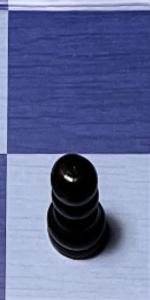
Label: Pawn_Black